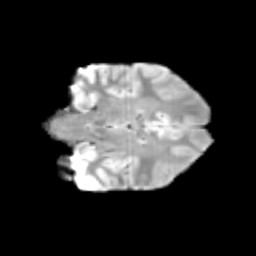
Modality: T2w
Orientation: coronal
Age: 14
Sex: female
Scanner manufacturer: siemens
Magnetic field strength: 3 T
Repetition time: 3.8 s
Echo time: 0.07 s